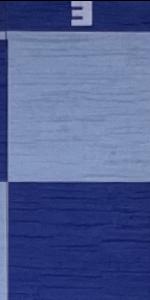
Label: Empty